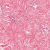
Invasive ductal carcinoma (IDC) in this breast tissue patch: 0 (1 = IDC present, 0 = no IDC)